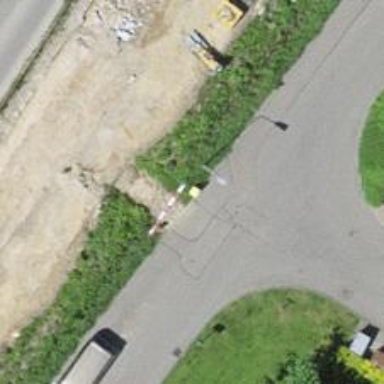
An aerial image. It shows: Post box is visible.